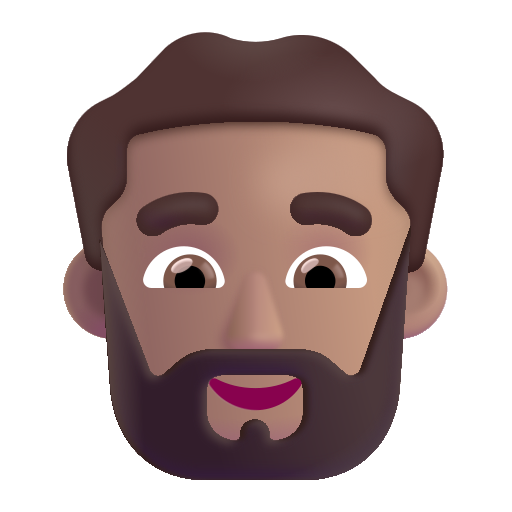
man beard color